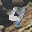
Label: 4